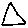
Label: triangle